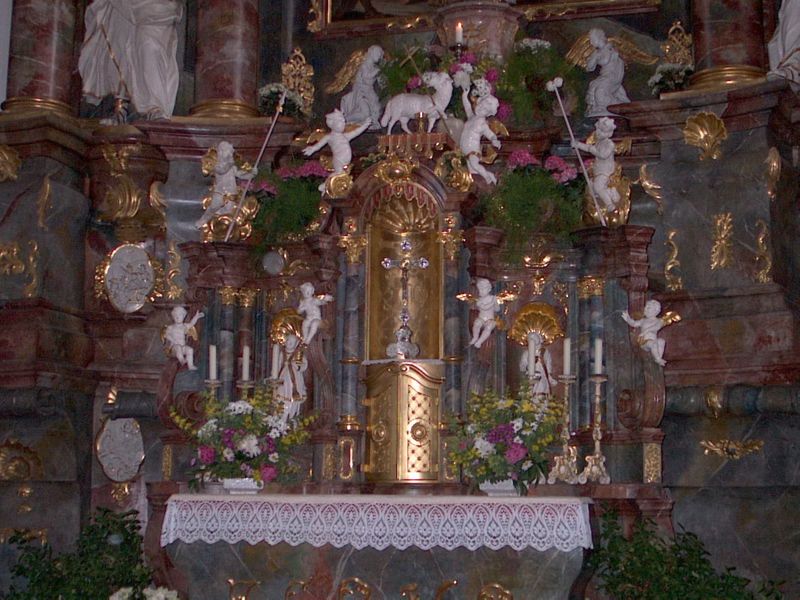
Titel: Hochaltar mit Gnadenbild
Künstler: Joachim Werkstatt Früholz
Standort: Steinhausen, Unserer lieben Frau, Pfarrkirche St. Peter und Paul (EU - D - BW)
Schlagwörter: weiß, grün, marmor, schmuck, säule, säulen, barock, spitze, kirche, gold, decke, innen, pflanzen, rokoko, engel, putte, kerzen, stuck, lamm, kreuz, altar, hochaltar, skulpturen, voluten, baldachin, muschel, muscheln, postament, putten, schrein, zierrat, tabernakel, säle, puten, kartuschen, zierat, klöppel